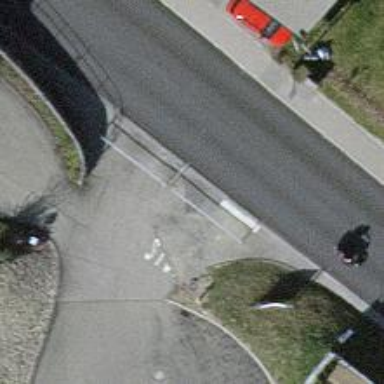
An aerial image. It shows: Cycle barrier.